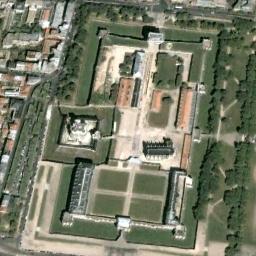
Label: palace